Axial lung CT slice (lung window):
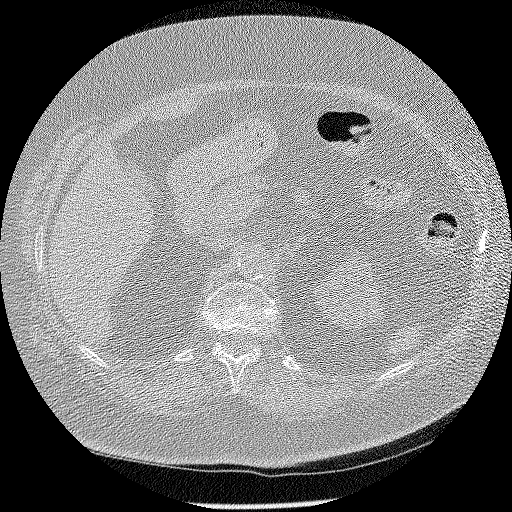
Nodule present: no